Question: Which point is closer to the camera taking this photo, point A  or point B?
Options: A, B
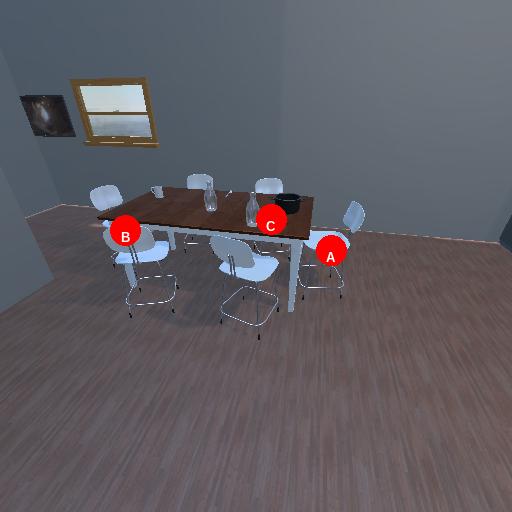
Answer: A